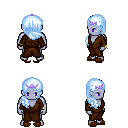
a pixel art fantasy rpg character, male body template, dark elf, purple skin, brown robe, magenta pants, white cyan right-swept hairstyle, purple tiara, bracelets, brown slippers, four views (front, back, left, right), 2x2 character sprite sheet, small pixel art, hard edges, no anti-aliasing